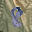
Label: 8